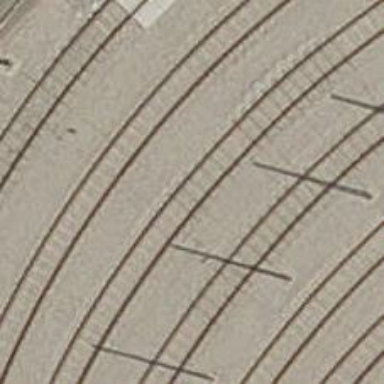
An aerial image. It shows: Yard with electrified contact line.